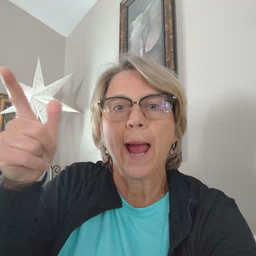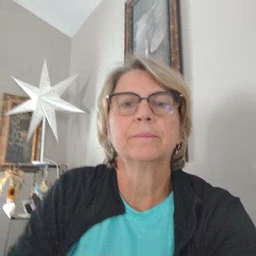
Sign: awake